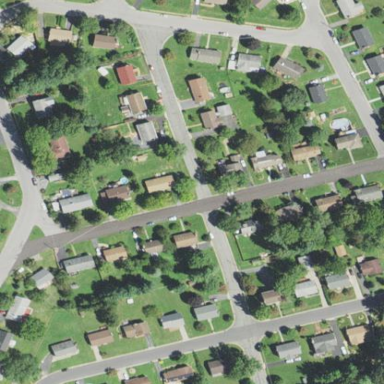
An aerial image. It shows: Residential neighbourhood.